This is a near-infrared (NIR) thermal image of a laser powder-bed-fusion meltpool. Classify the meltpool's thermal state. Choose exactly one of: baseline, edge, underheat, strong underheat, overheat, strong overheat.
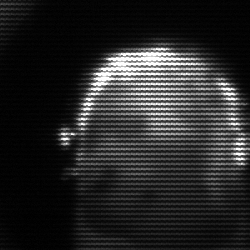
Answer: baseline